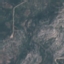
Land use / land cover: HerbaceousVegetation